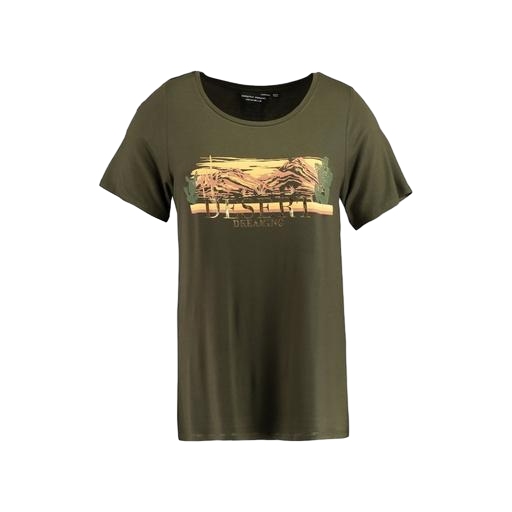
green print t-shirt, army green t-shirt, graphic t-shirt, white background